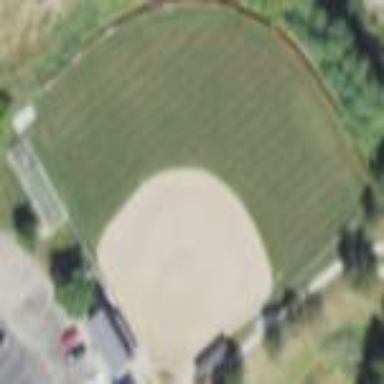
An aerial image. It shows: Baseball pitch for leisure and sports activities.